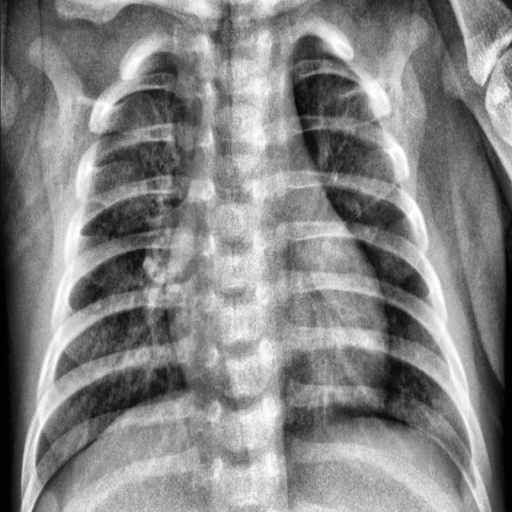
Finding: PNEUMONIA